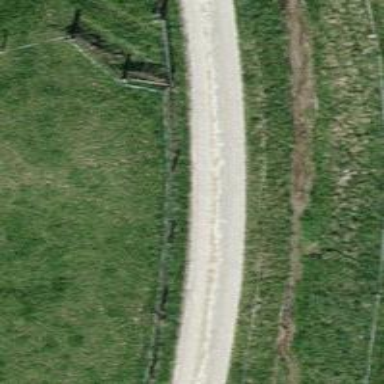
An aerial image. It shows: Well-maintained track road of grade 1.